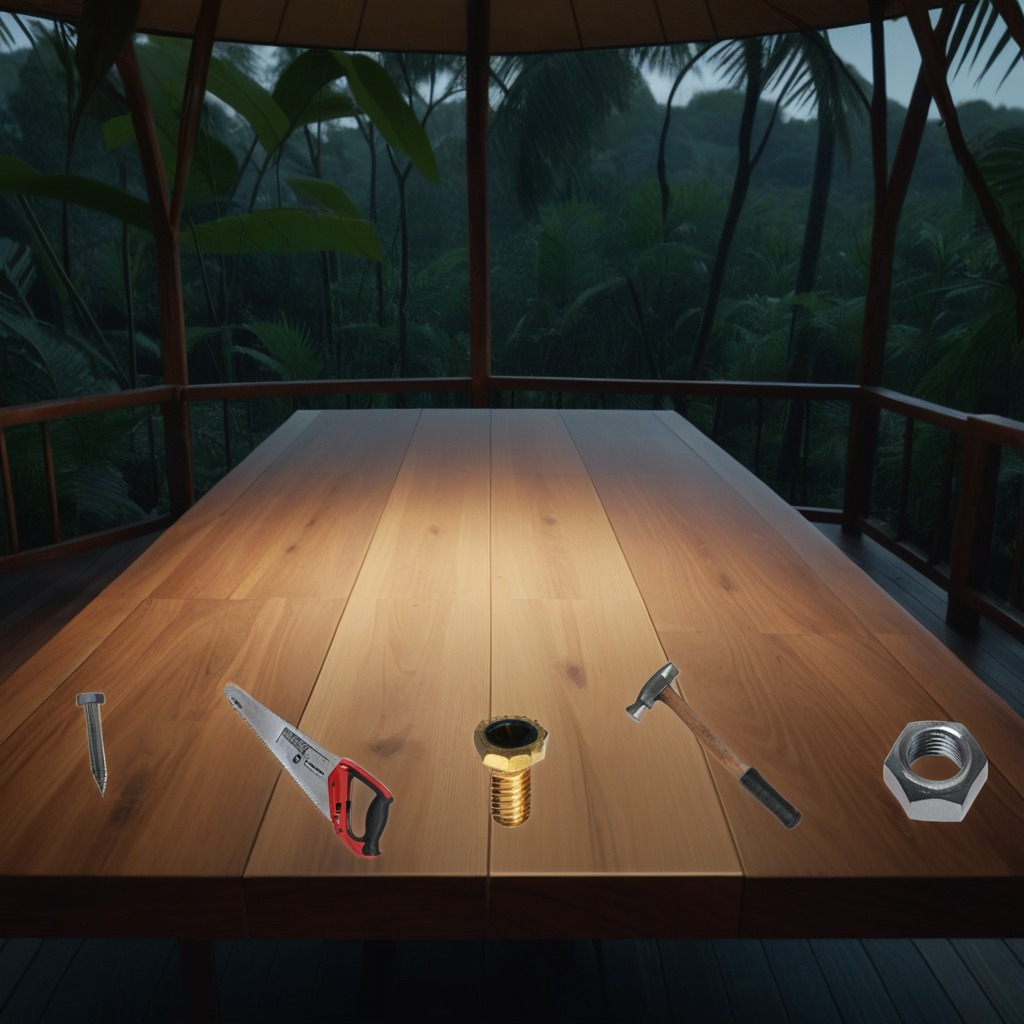
A hammer, an iron nail, a metal machine screw, a handheld metal saw, and a metal nut are lying on a wooden table inside a jungle field workshop tent at night.